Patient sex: M
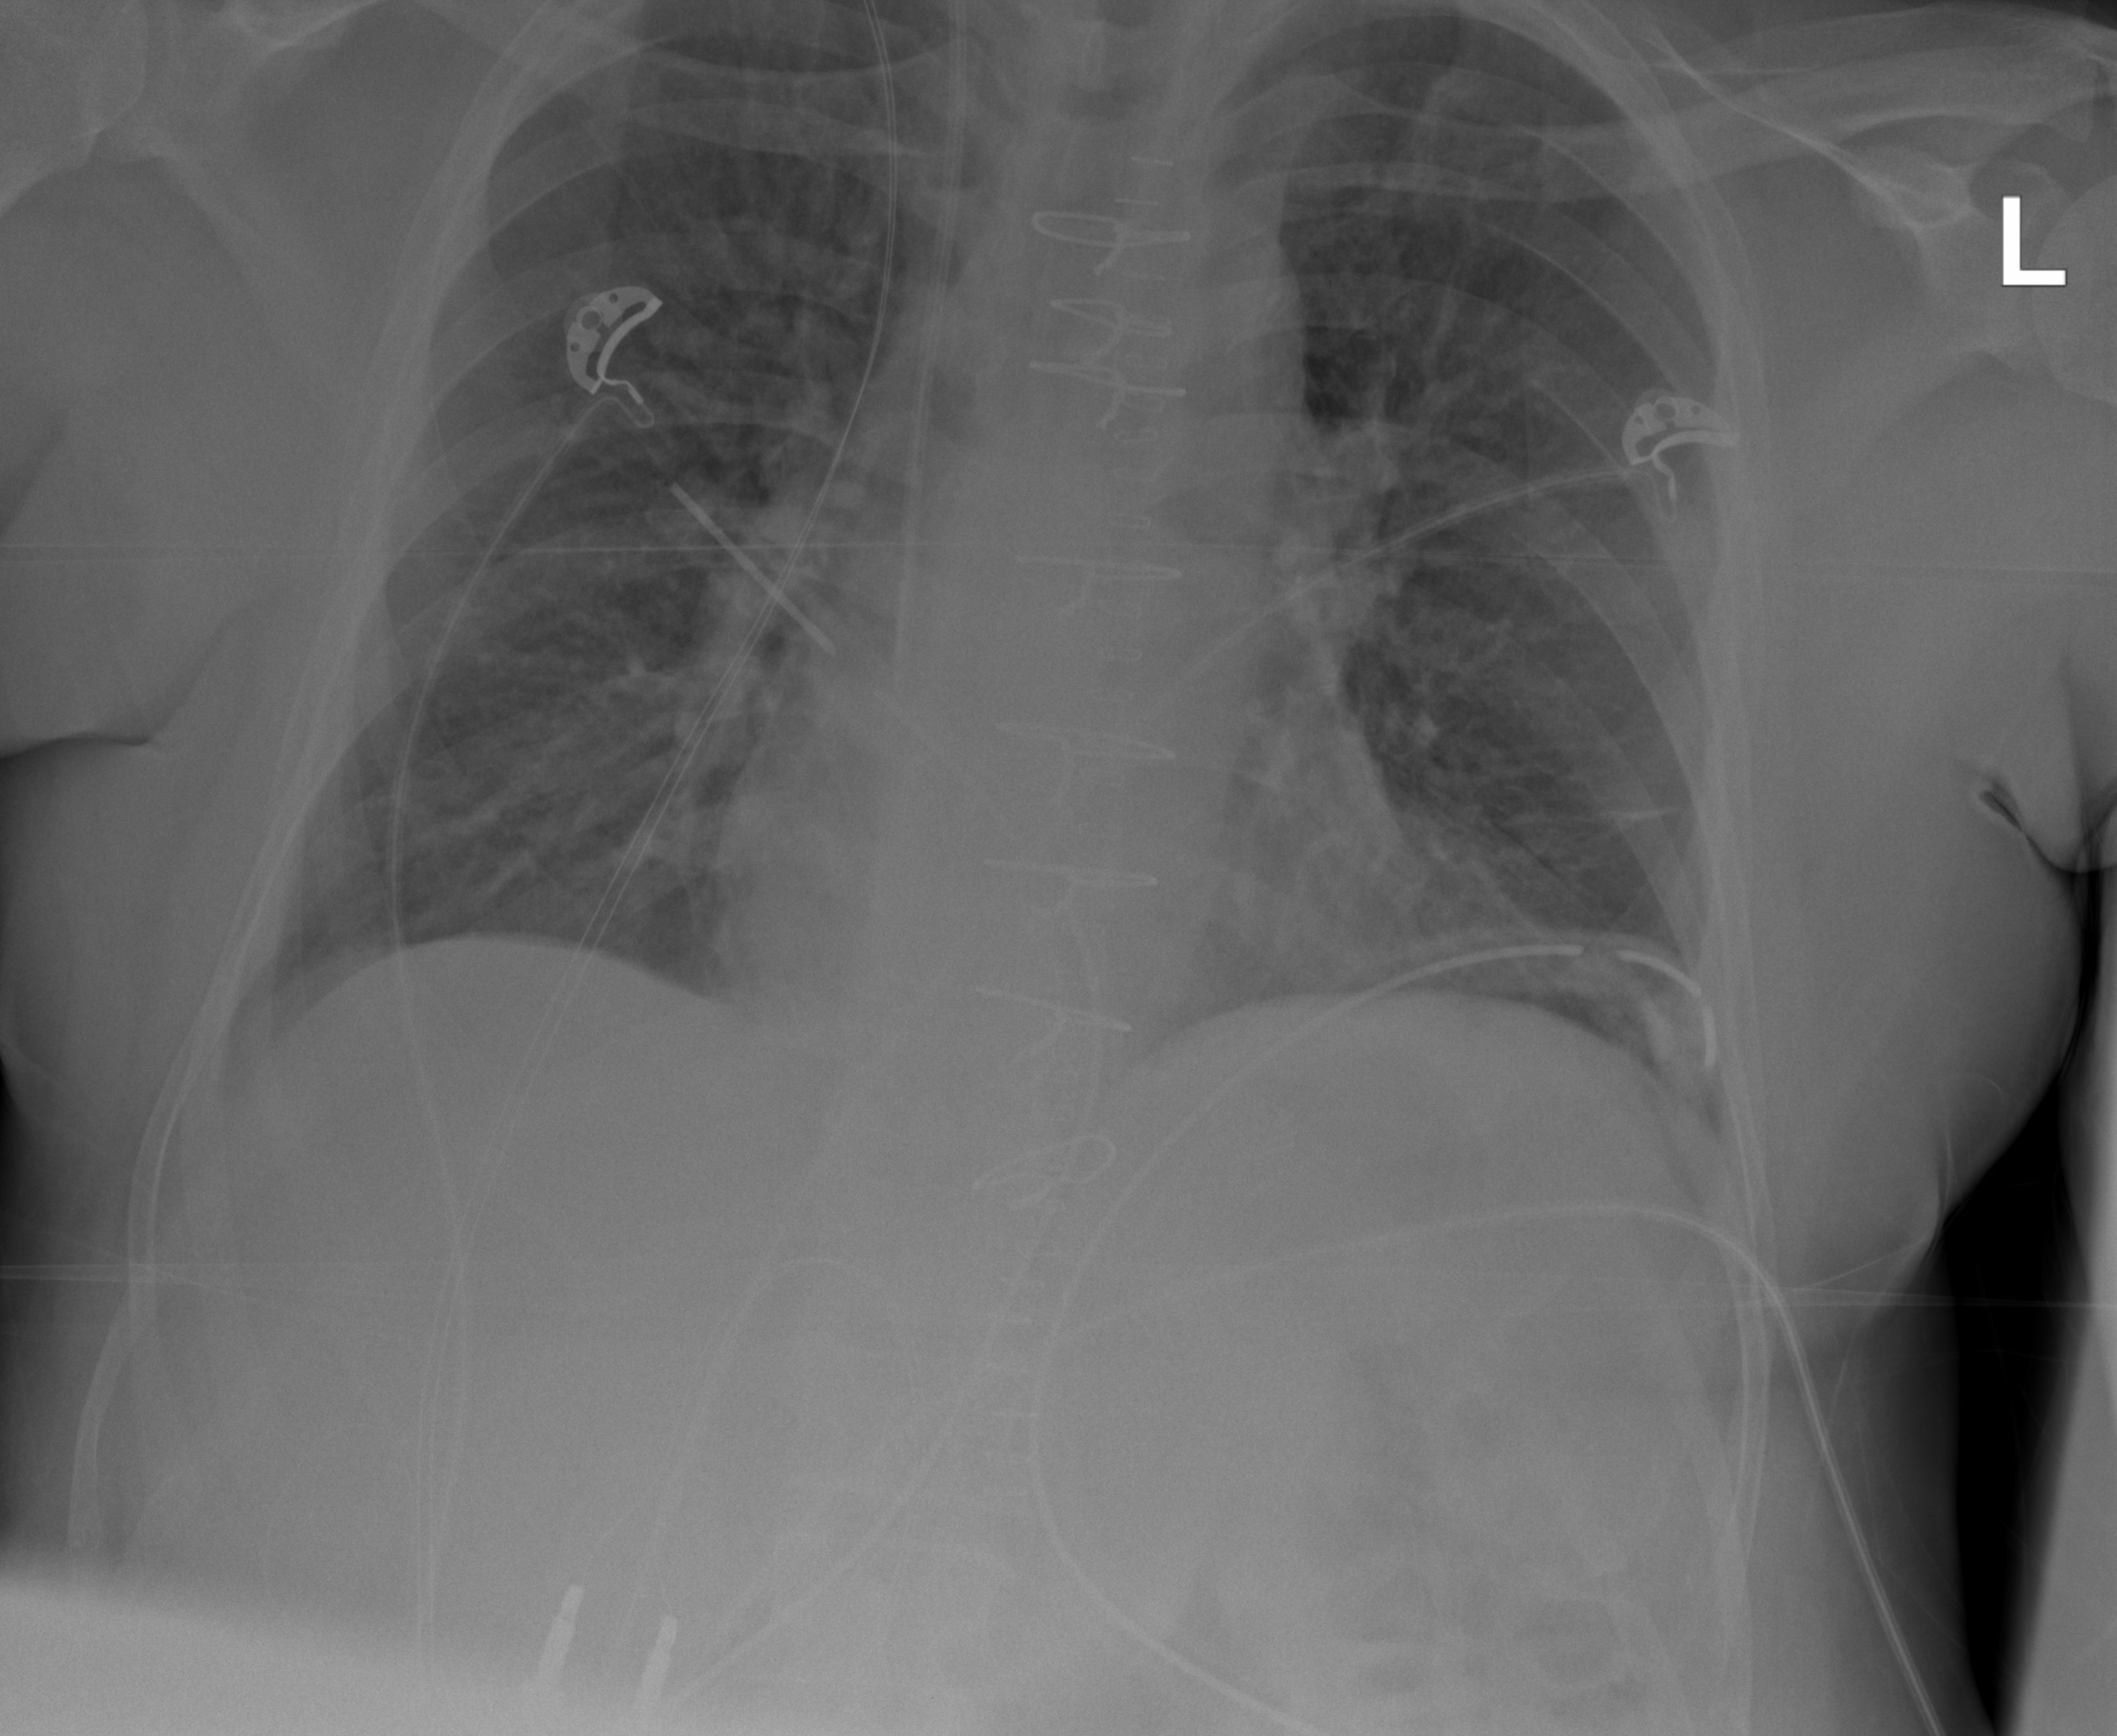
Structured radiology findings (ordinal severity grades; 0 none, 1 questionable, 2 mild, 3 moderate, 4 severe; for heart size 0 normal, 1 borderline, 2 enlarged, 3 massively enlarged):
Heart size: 0
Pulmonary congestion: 2
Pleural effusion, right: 0
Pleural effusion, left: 2
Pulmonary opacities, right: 0
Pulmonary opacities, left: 0
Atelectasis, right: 0
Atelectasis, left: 0